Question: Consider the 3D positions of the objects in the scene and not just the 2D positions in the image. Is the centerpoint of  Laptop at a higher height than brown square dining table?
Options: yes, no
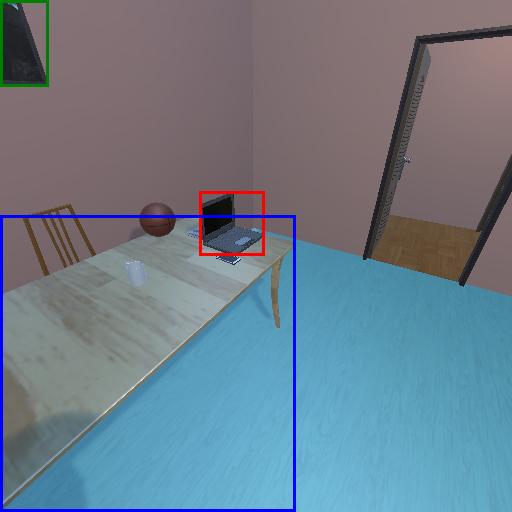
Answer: yes